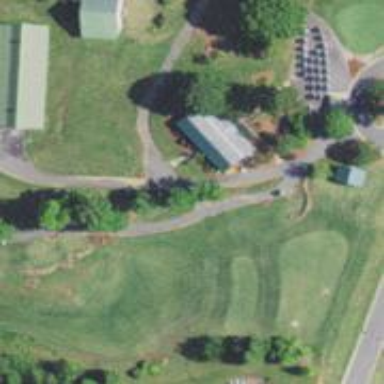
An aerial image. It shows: Path for both road and golf.